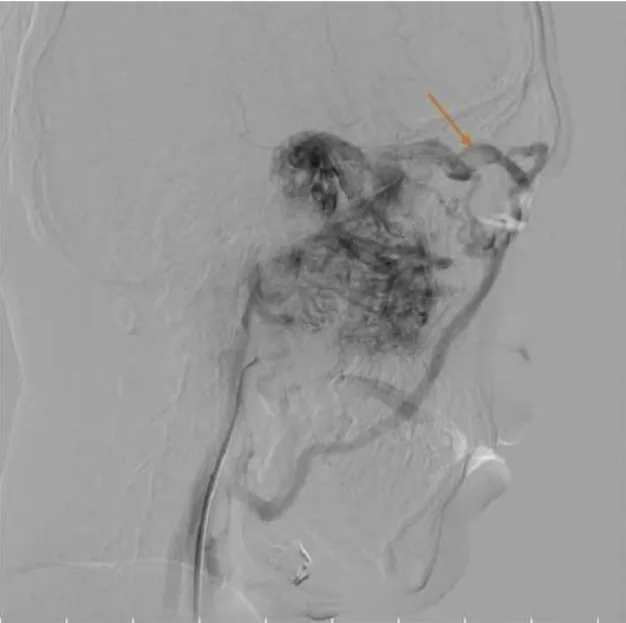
The angiographic study showed a filling defect in ophthalmic vein according to intraluminal tumor growth.
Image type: radiology (ct)